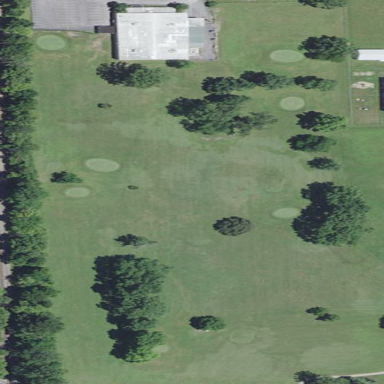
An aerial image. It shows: Golf course.